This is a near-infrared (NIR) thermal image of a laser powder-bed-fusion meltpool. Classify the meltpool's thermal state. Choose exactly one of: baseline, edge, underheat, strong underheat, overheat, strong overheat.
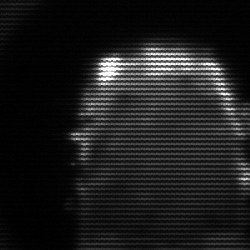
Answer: baseline